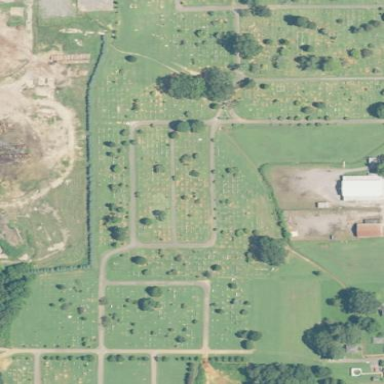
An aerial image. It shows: Cemetery.